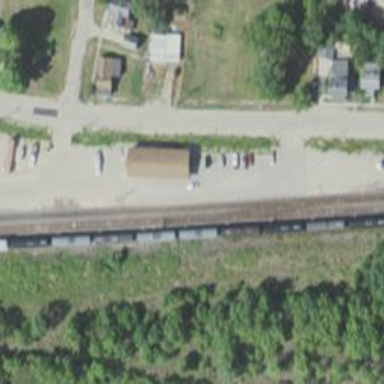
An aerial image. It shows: Railway yard.